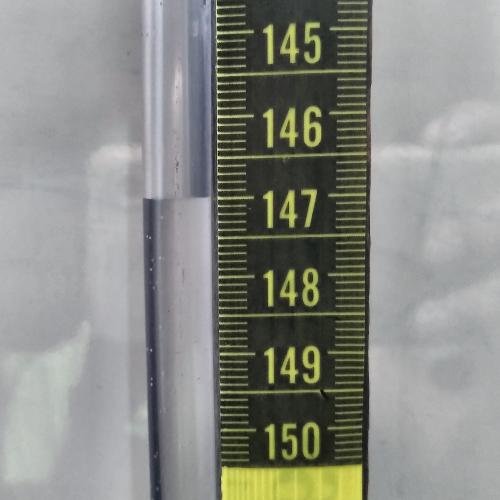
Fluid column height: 147.0 cm